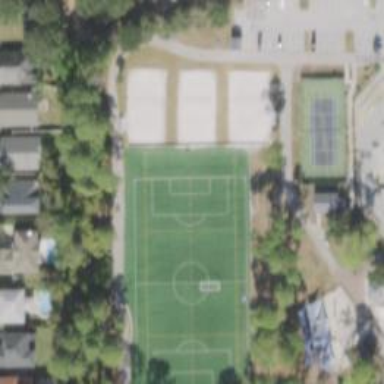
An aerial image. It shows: Soccer pitch designated for leisure and sports activities.